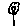
Label: flower